The image is the raw time-domain waveform of a rolling-element bearing's vibration signal. Determine the bearing's health state. Answer with exactly one of: normal, inner_race, outer_race, ball.
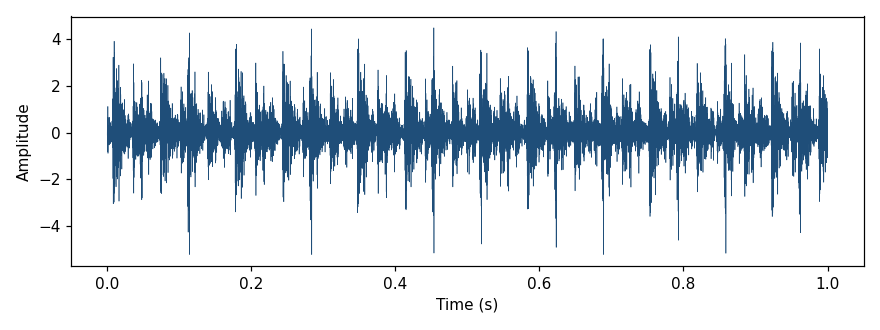
Answer: outer_race